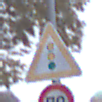
Verkehrszeichen: Lichtzeichenanlage
Zusatzzeichen unten: Geschwindigkeit70
Umgebung: Outdoor, Urban
Tageszeit: MorningAfternoon
Wetter: Overcast
Licht: Natural
Jahreszeit: NotSpecified
Kontrast: LowContrast